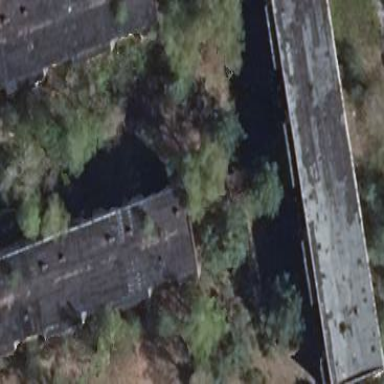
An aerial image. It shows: Partly ruinous building in state of ruins.